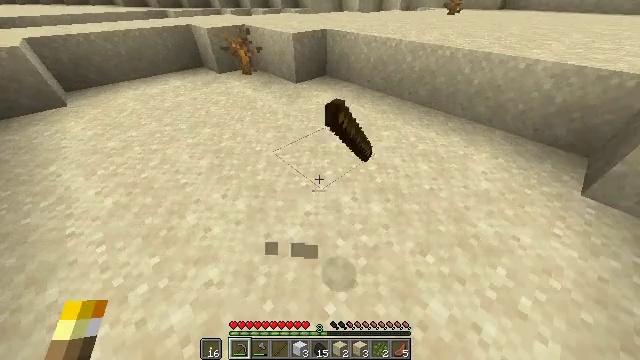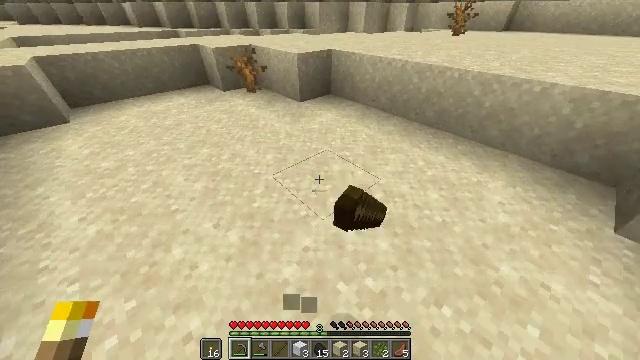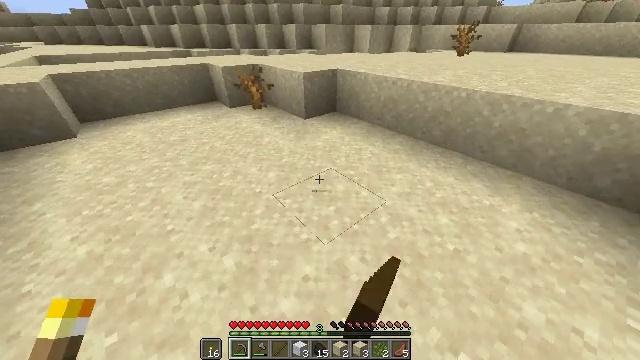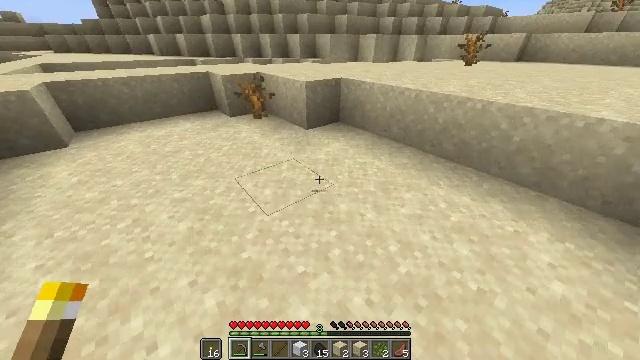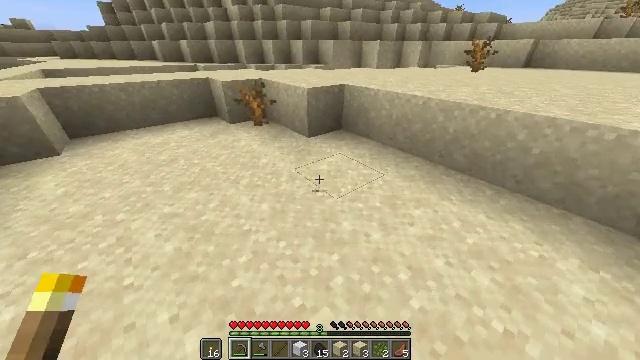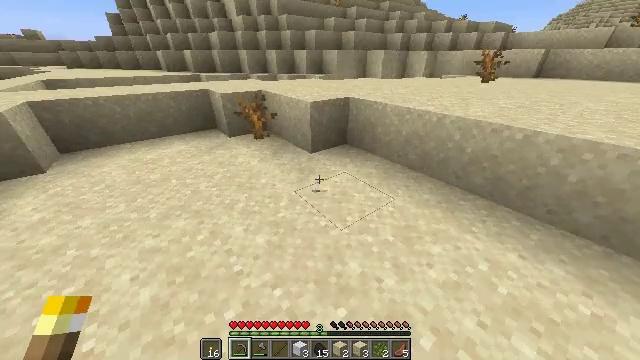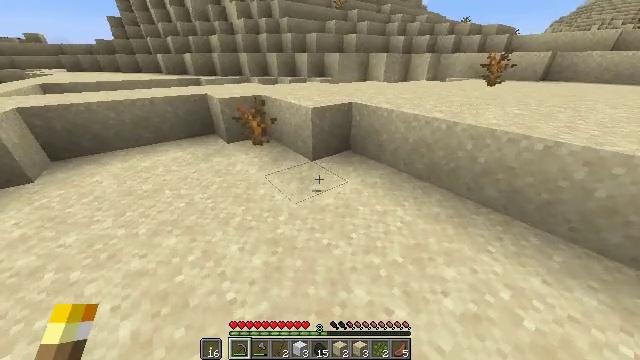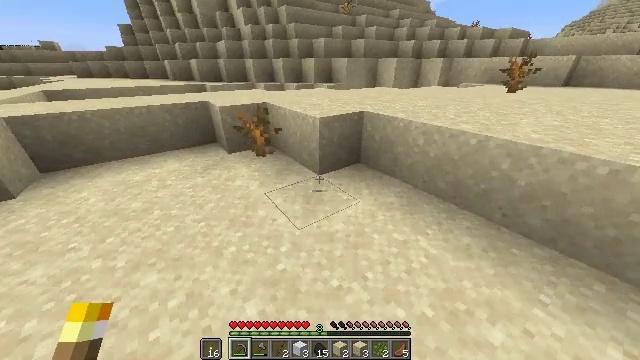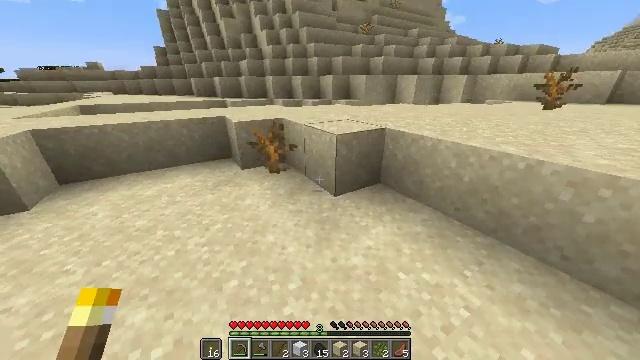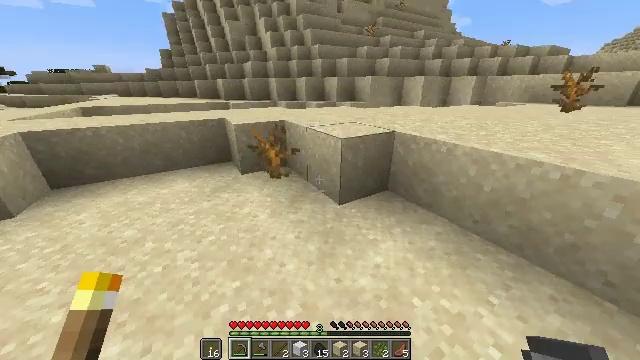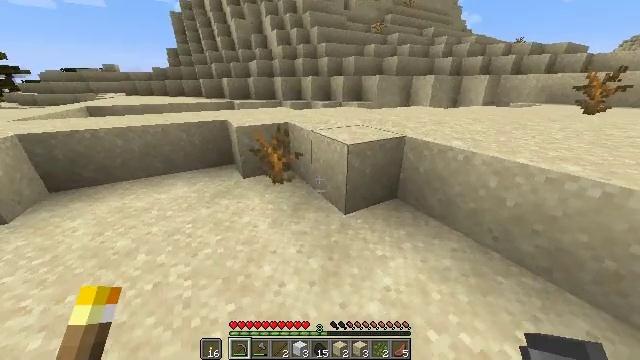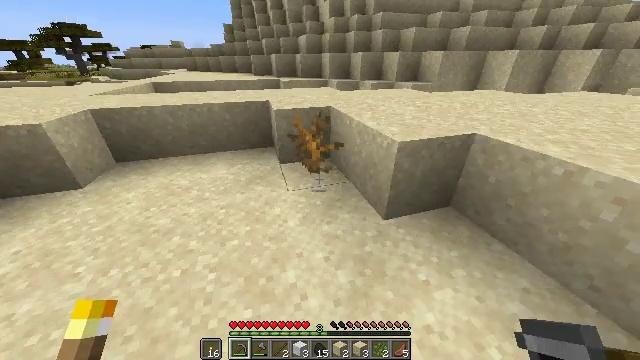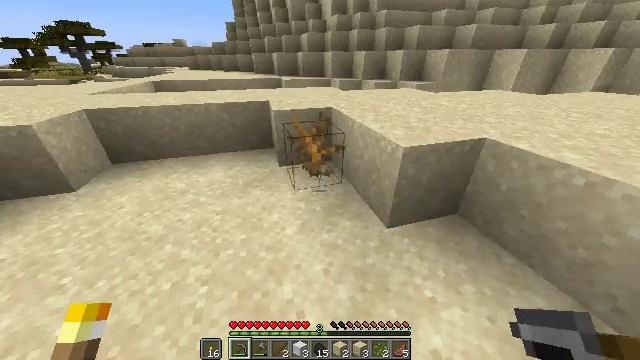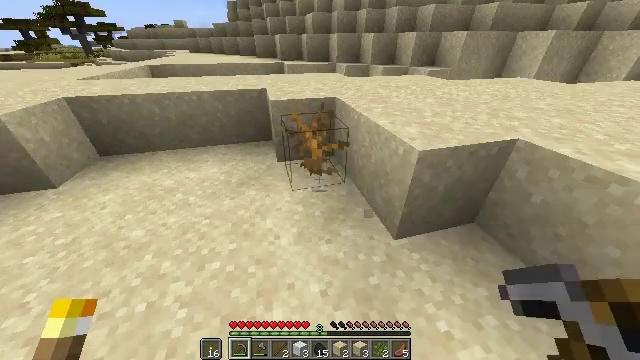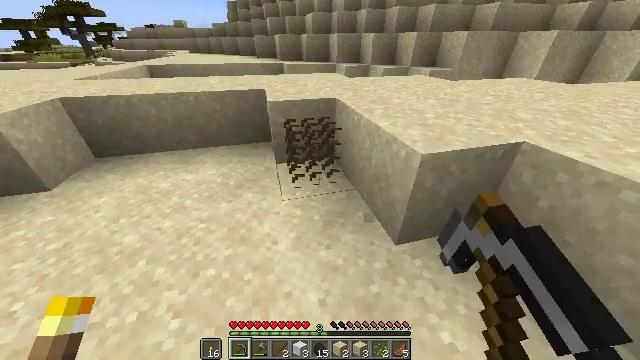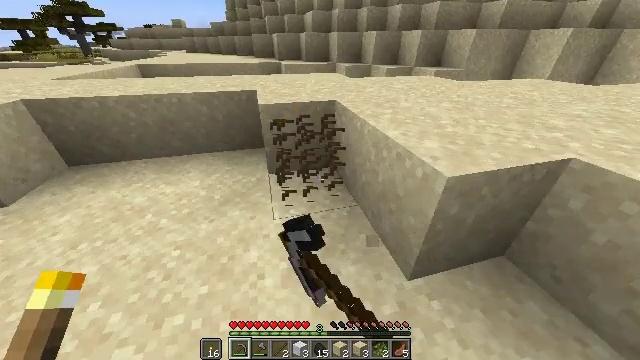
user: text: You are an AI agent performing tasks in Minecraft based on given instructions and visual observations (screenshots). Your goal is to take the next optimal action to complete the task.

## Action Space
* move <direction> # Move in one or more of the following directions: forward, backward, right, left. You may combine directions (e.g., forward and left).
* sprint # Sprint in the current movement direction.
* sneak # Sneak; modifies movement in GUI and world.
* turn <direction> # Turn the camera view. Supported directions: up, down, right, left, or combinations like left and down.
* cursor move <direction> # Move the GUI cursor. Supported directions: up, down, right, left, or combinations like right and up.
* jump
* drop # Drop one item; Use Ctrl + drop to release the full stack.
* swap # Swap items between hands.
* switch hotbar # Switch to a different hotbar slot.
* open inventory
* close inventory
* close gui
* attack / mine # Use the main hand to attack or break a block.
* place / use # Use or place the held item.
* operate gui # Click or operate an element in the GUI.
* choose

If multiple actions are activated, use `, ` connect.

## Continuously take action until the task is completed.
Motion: motion action
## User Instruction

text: Collect the dead bush from dry areas.
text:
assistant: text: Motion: move forward, turn left and up
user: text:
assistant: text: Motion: move forward, turn left and up
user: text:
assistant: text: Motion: move forward, turn left and up
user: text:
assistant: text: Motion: move forward, turn up
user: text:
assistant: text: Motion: move forward, sprint, turn up
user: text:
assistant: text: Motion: move forward, sprint
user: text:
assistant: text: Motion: move forward, sprint, turn left and up
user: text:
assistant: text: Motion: move forward, sprint, turn left and up
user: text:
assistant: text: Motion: move forward, sprint, turn left
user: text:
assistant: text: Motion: move forward, sprint, turn left
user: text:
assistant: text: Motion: move forward, sprint, turn left and down
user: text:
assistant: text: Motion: move forward
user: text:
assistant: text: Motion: move forward, turn left and down, attack / mine
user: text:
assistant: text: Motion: move forward, attack / mine
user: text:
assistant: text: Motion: move forward, attack / mine
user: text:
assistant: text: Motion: move forward, turn left
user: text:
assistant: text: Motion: move forward and move left, turn left
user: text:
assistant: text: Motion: move forward and move left
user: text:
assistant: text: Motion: move forward and move left, turn right
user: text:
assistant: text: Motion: move forward and move left, turn right and up
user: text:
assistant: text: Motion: move forward, turn right and up
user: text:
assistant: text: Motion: move forward, turn right and up
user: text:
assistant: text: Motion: move forward, sprint, turn right and up
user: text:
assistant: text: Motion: move forward, sprint, turn right
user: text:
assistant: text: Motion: move forward, sprint, turn right
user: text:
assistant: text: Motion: move forward, sprint, turn right and up, jump
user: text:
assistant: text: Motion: move forward, sprint, turn right, jump
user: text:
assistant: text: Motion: move forward, sprint, turn right, jump
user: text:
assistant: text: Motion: move forward, turn right
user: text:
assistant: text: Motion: move forward, turn right